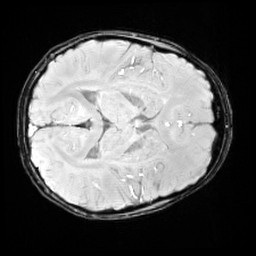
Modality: SWI
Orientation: axial
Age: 12
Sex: female
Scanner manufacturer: siemens
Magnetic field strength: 3 T
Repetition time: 0.027 s
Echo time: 0.02 s